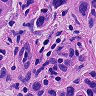
Metastatic tissue present: yes